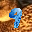
Label: 9